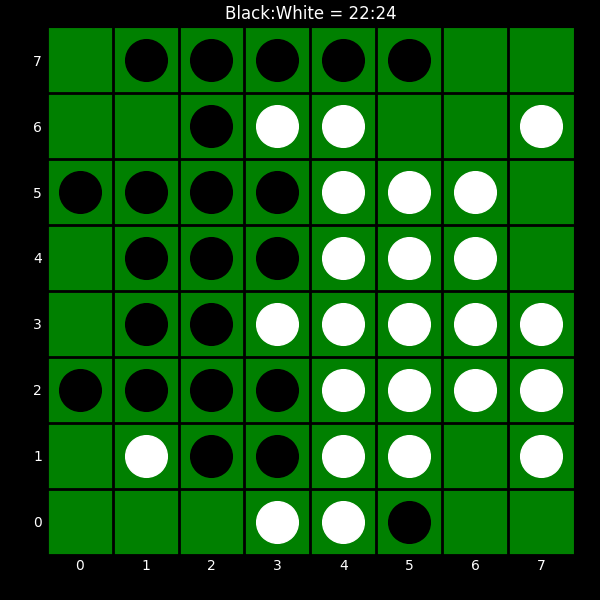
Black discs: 22
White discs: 24